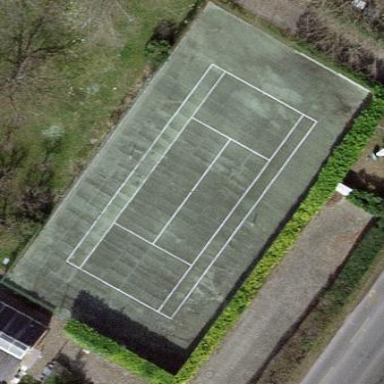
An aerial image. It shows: Tennis court on pitch.